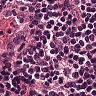
Metastatic tissue present: no